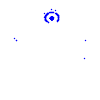
Particle: pion